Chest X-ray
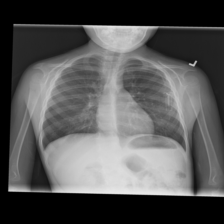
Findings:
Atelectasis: negative
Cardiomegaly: negative
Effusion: negative
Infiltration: negative
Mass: negative
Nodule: negative
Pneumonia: negative
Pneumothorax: negative
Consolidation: negative
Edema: negative
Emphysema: negative
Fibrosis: negative
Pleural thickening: negative
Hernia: negative